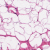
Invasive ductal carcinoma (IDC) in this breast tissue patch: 0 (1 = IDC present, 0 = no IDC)